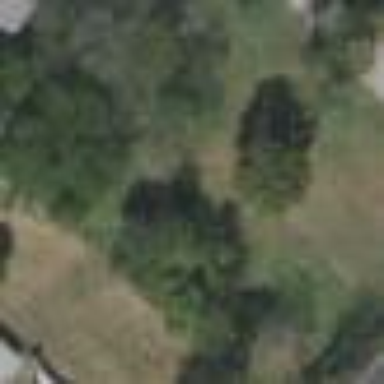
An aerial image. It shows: Grassy plot area designated for zoning.